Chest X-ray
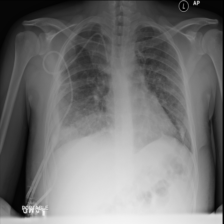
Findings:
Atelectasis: positive
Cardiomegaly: negative
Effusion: positive
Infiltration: positive
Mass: negative
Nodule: negative
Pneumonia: positive
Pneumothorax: negative
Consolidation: negative
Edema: negative
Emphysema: negative
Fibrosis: negative
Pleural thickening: negative
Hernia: negative